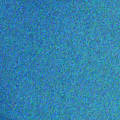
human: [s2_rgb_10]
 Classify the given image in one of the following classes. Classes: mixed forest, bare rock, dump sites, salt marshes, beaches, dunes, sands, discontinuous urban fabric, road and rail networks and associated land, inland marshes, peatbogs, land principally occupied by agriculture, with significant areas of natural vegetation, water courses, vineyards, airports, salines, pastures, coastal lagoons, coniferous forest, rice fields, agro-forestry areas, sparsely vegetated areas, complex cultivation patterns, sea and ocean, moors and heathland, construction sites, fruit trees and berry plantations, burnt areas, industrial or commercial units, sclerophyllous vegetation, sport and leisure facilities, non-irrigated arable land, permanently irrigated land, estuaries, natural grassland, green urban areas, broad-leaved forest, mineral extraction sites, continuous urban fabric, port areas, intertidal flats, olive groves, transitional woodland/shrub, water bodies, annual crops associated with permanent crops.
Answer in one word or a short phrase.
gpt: sea and ocean